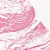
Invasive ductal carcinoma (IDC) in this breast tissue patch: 0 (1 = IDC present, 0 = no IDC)